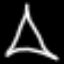
Label: The Eiffel Tower